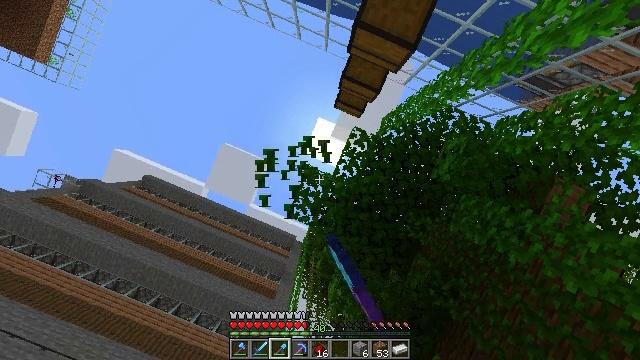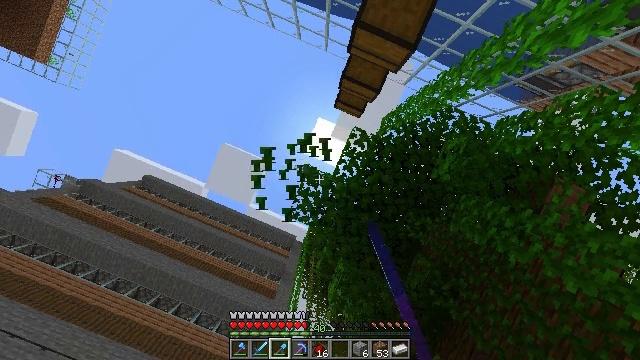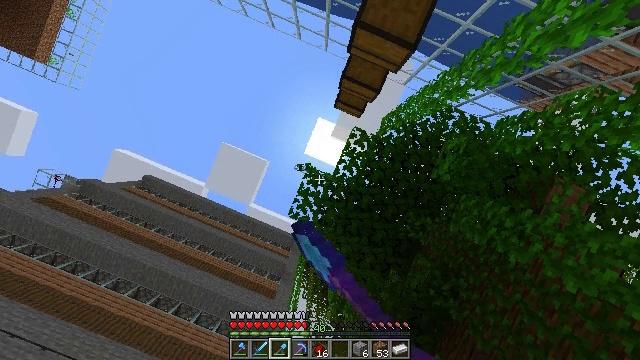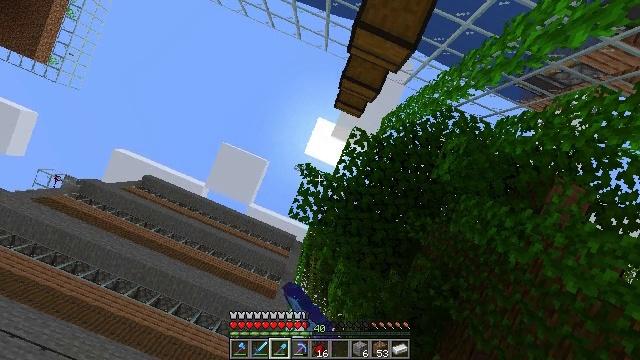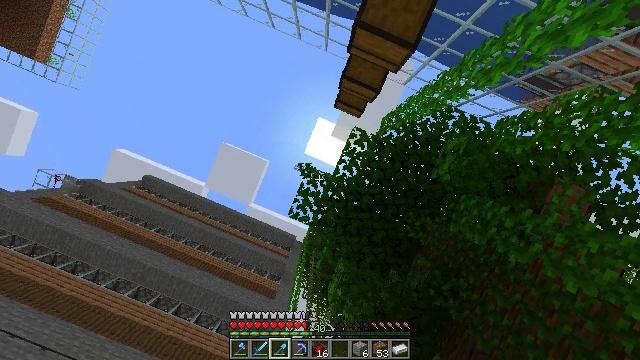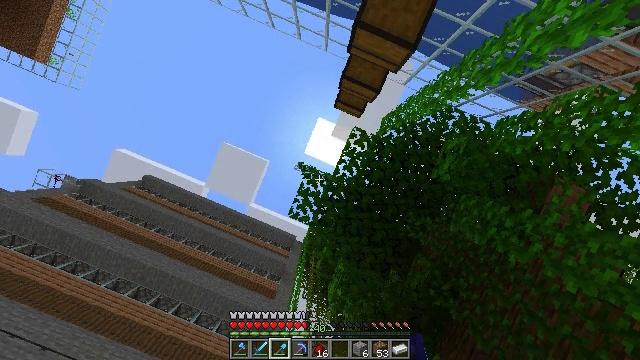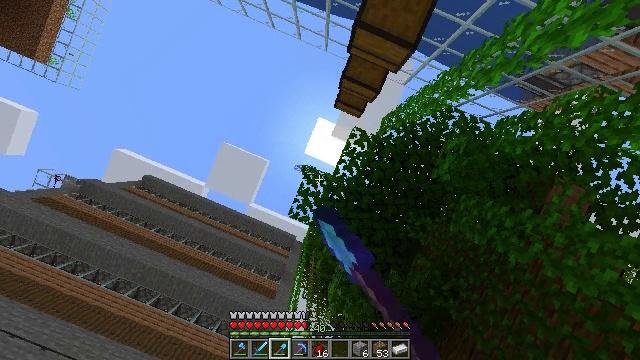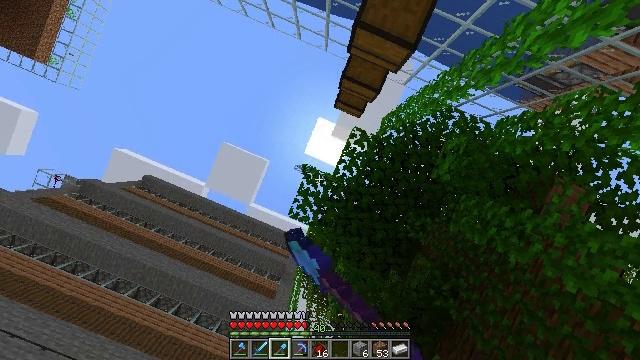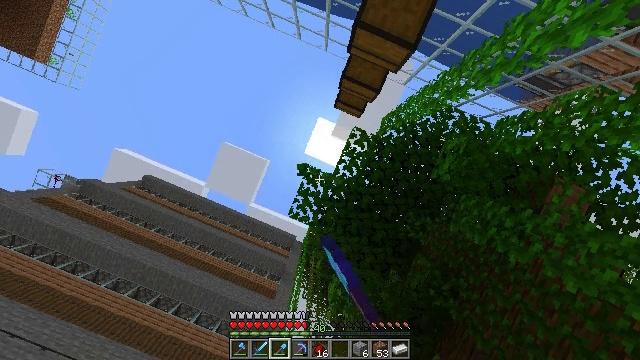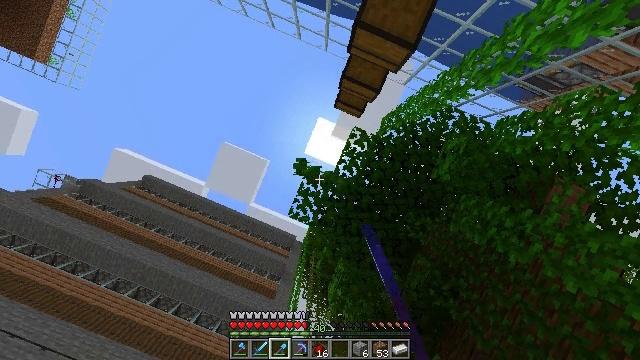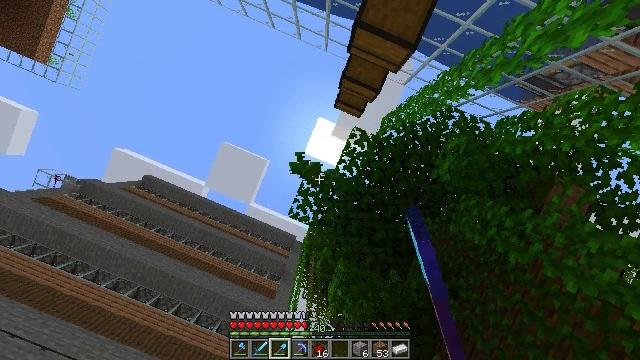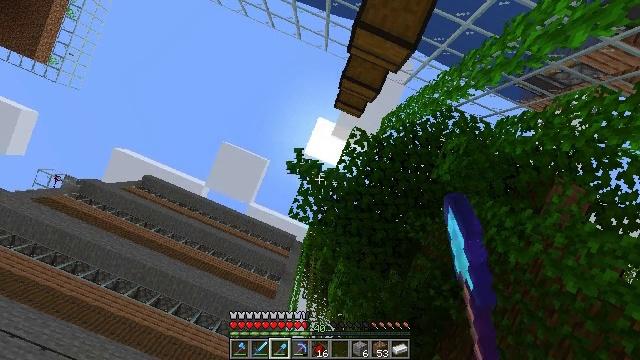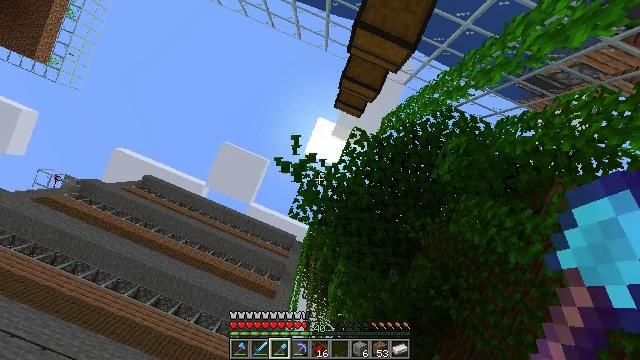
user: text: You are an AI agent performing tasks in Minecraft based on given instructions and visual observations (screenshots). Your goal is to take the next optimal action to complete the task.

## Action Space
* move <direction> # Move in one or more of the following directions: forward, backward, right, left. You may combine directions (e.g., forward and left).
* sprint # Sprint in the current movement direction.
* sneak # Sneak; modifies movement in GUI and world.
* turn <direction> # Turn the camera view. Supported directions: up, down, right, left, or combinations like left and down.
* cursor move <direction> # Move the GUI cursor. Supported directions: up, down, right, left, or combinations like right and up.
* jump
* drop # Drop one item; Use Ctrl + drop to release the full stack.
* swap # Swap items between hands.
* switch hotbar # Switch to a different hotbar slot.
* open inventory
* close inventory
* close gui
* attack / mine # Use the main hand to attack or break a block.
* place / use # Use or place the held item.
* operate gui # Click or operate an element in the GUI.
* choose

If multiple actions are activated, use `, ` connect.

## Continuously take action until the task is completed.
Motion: motion action
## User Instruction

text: Break the vines.
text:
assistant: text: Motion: attack / mine
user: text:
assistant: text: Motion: attack / mine
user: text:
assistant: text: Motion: attack / mine
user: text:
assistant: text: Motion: attack / mine
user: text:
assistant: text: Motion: attack / mine
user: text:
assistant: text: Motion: attack / mine
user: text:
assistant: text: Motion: attack / mine
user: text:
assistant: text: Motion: attack / mine
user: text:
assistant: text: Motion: attack / mine
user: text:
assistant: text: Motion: attack / mine
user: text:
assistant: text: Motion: attack / mine
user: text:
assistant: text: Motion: attack / mine
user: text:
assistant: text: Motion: attack / mine